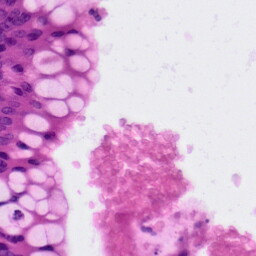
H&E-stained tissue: Colon